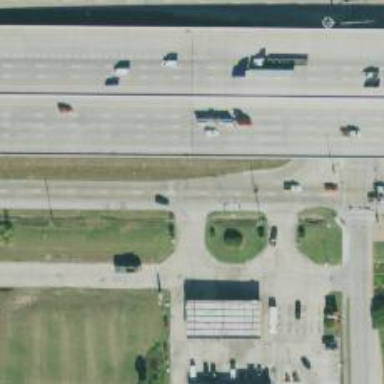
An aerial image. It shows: Secondary road with frontage road.